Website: ulta-beauty
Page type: billing-address
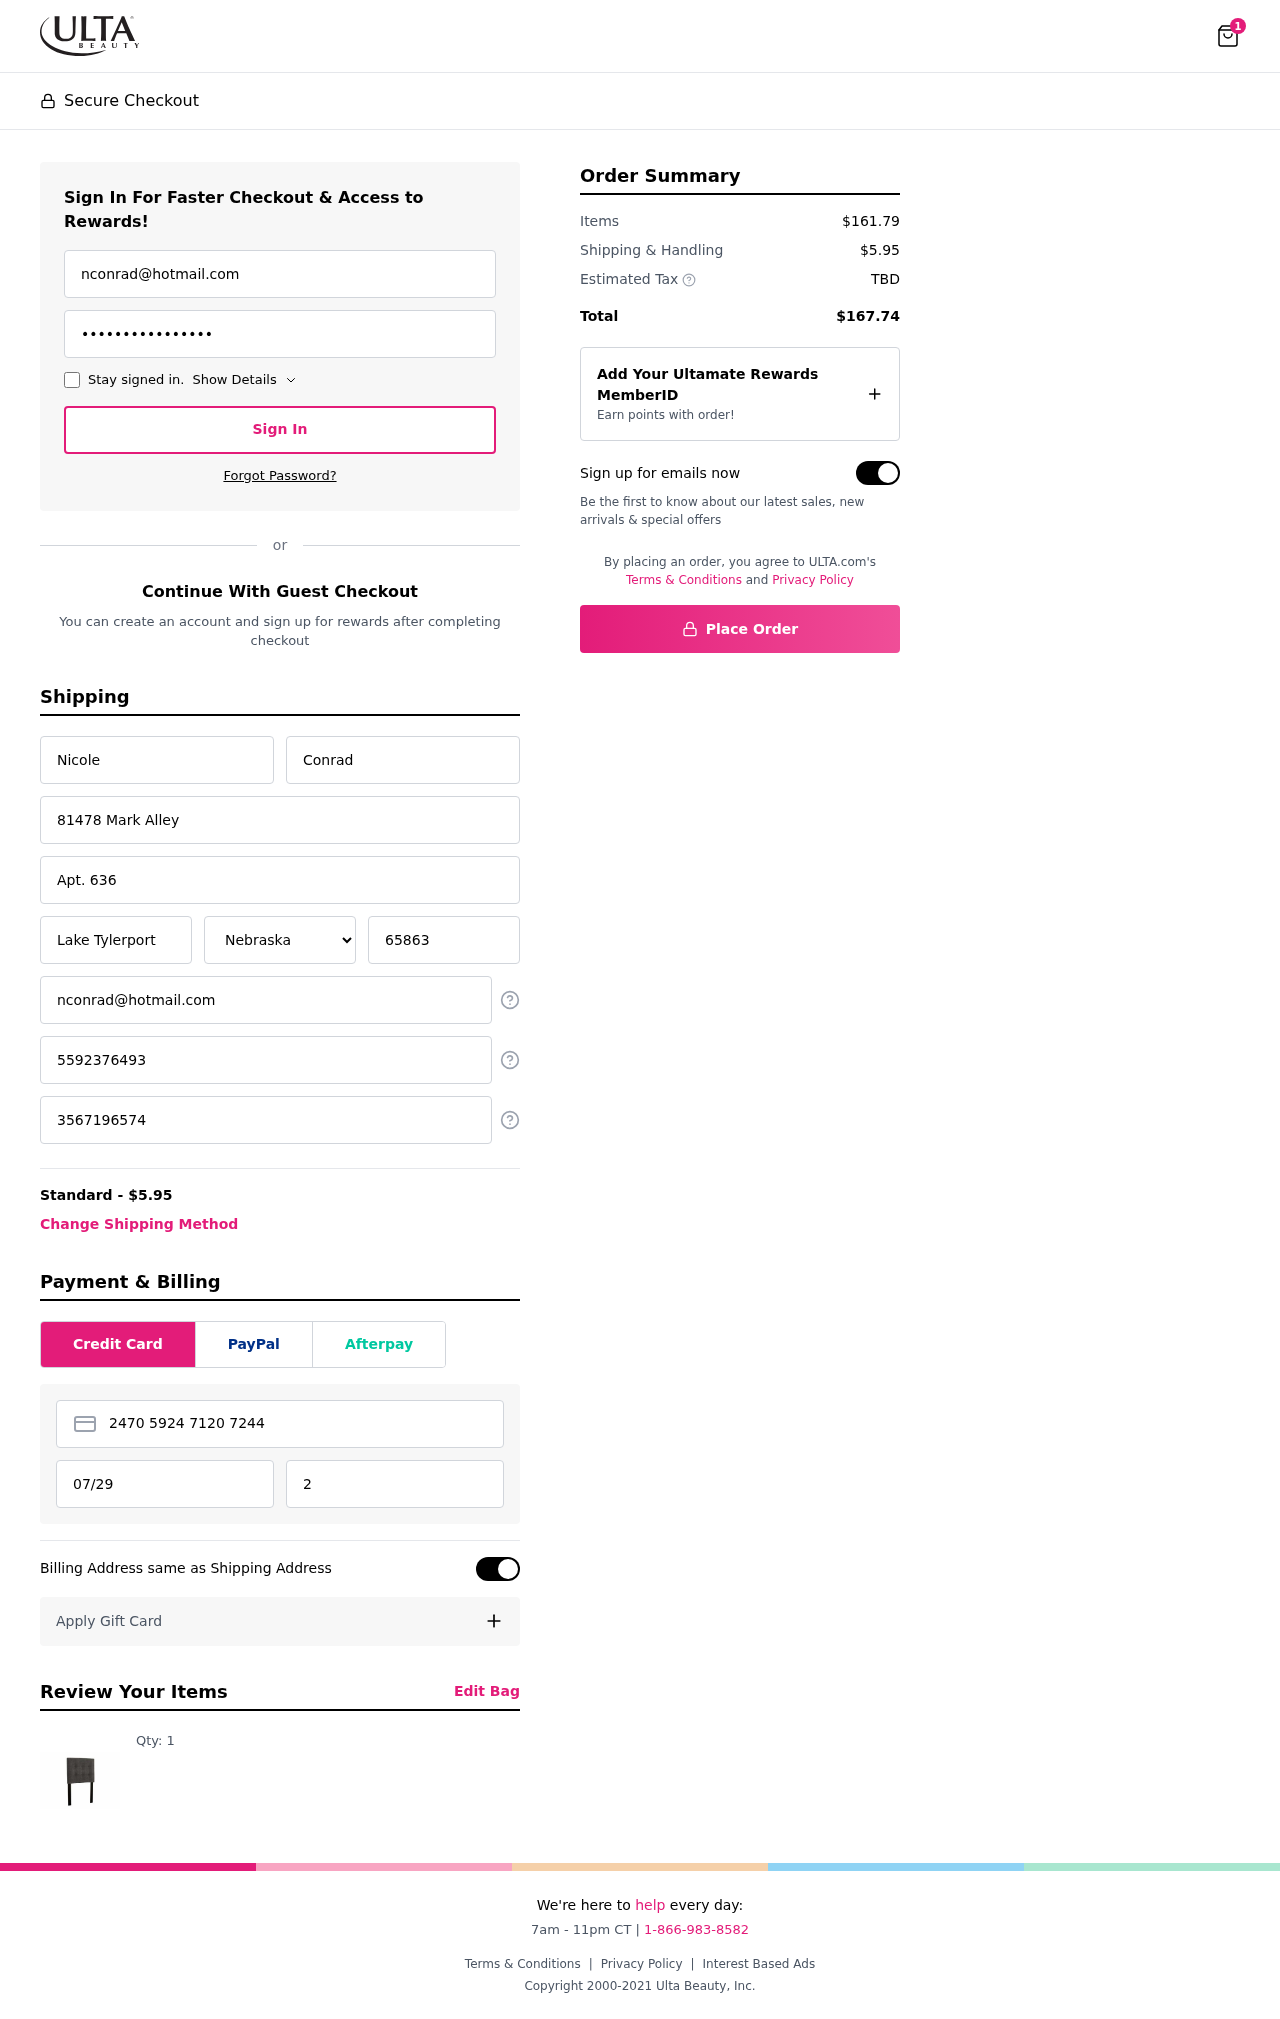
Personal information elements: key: PII_STATE
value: Nebraska
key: PII_EMAIL
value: nconrad@hotmail.com
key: PII_FIRSTNAME
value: Nicole
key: PII_LASTNAME
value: Conrad
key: PII_STREET
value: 81478 Mark Alley
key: PII_STREET2
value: Apt. 636
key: PII_CITY
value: Lake Tylerport
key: PII_POSTCODE
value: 65863
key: PII_PHONE
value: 5592376493
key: PII_ALT_PHONE
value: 3567196574
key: PII_CARD_NUMBER
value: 2470 5924 7120 7244
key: PII_CARD_EXPIRY
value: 07/29
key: PII_CARD_CVV
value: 208
Product elements: key: PRODUCT1_QUANTITY
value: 1
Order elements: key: ORDER_NUM_ITEMS
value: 1
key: ORDER_SHIPPING_COST
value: $5.95
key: ORDER_SUBTOTAL
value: $161.79
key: ORDER_TOTAL
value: $167.74